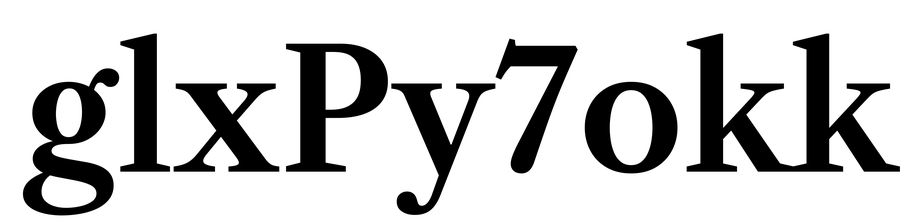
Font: LibreCaslonText_SemiBold